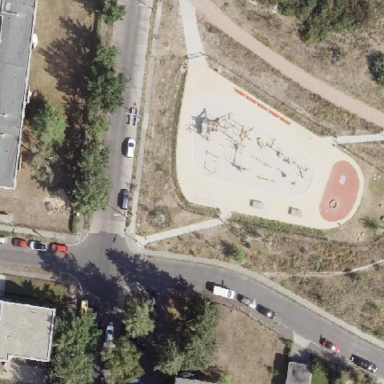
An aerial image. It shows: Playground area for leisure land.